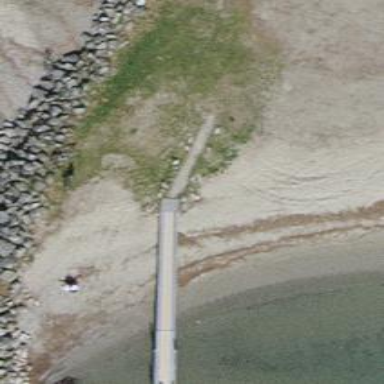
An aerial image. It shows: Man-made pier.